Question: I have an existing Spring MVC + Spring Security + Thymeleaf project. My intention is to add Spring Lemon functionalities to it.
I followed <URL>, and built a Lemon-powered project. It runs successfully.
Now I'm trying to copy my entities into the Lemon project.
Things go well until I modify my entities to extend VersionedEntity, as said in the documentation.
Then I get this error :

Looks like VersionedEntity is incompatible with my ManyToOne relationships. And when I delete those relationships, the problem disappears.
How do i get the tables generated with those JPA annotations ?
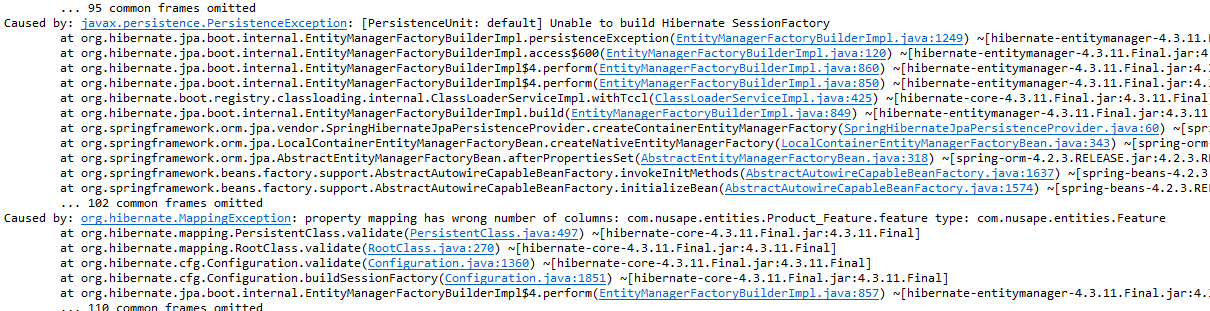
Answer: Even extending AbstractAuditable didn't solve it. With the help of <URL>, I understood that when you extend VersionedEntity or LemonEntity, you don't need the Id field in your entity class anymore. Then I deleted it, and it worked.